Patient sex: M
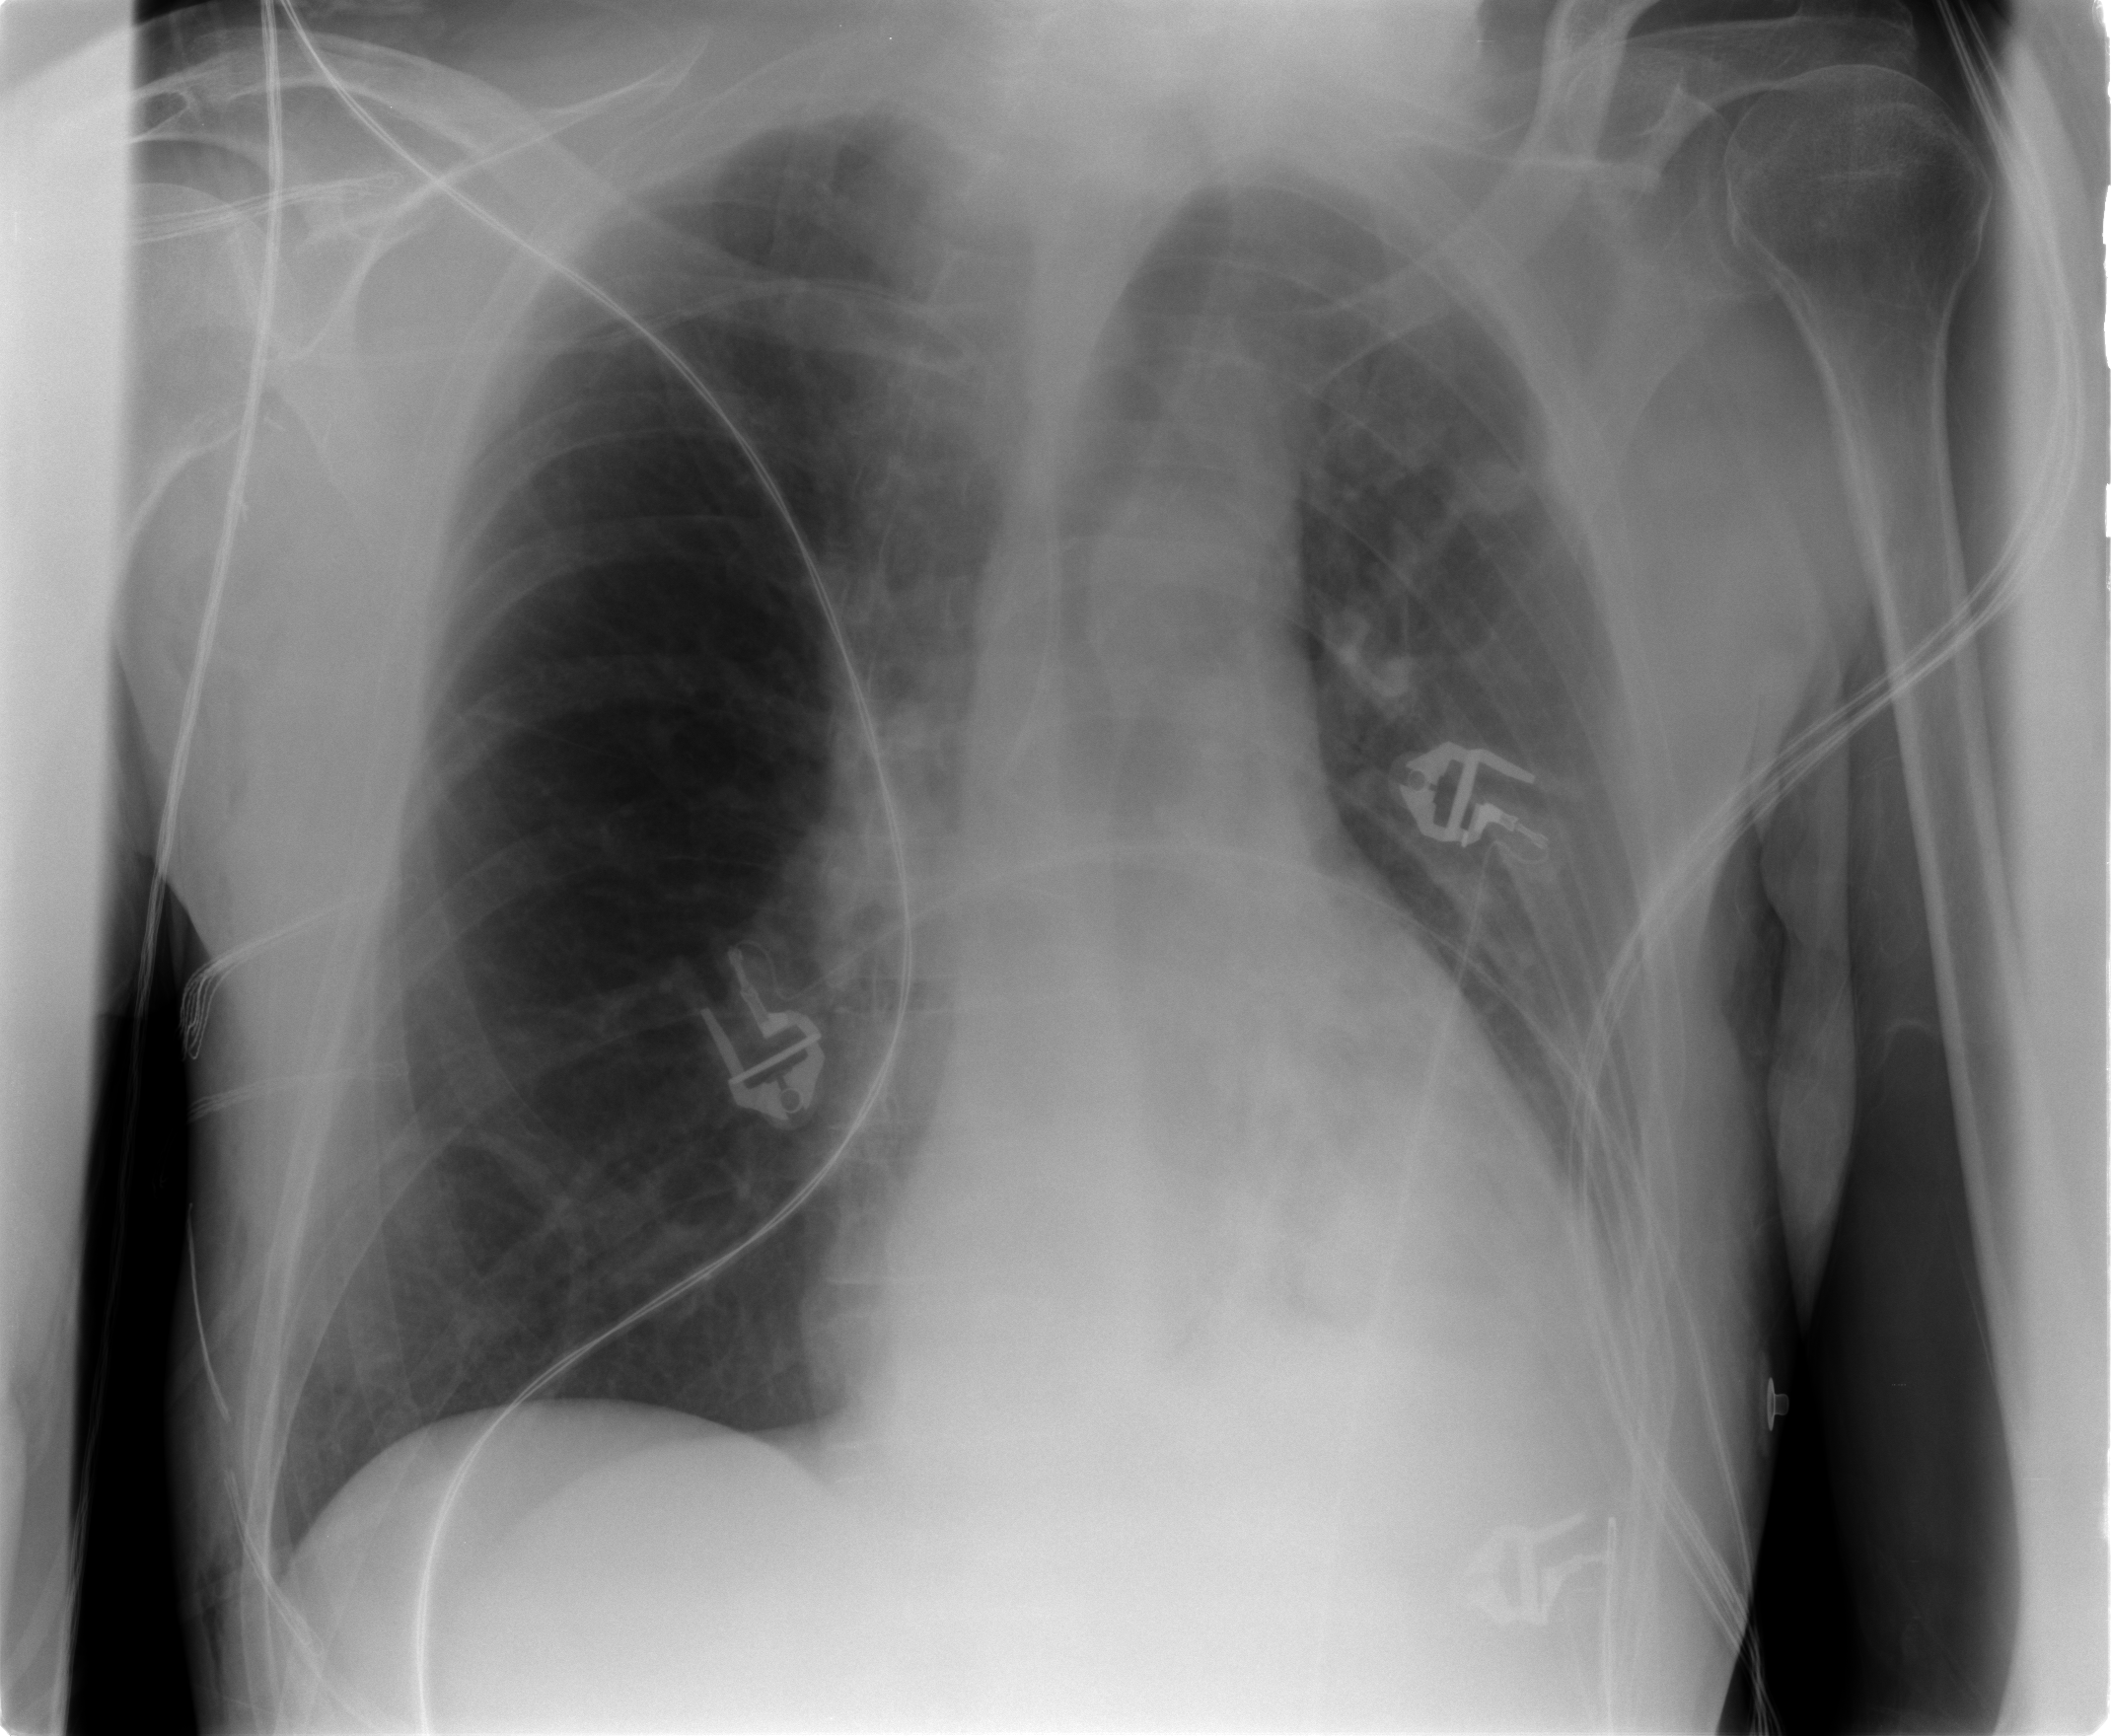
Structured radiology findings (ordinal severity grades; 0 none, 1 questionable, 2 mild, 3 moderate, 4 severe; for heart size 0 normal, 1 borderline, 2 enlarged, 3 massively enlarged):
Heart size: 0
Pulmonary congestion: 0
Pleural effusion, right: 0
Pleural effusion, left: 0
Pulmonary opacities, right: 0
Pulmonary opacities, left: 0
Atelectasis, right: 2
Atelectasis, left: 2